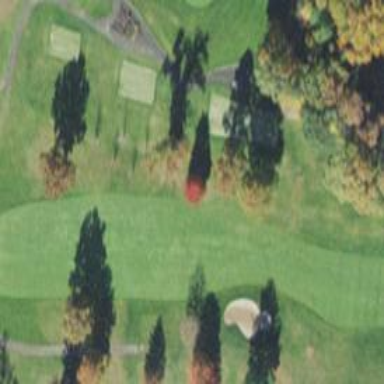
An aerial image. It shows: View of golf hole.